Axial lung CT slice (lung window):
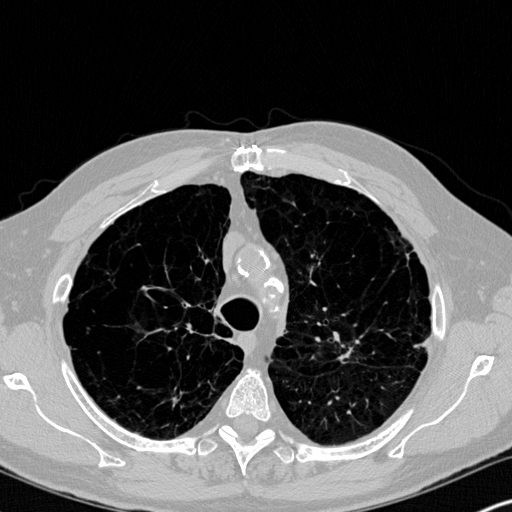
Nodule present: no